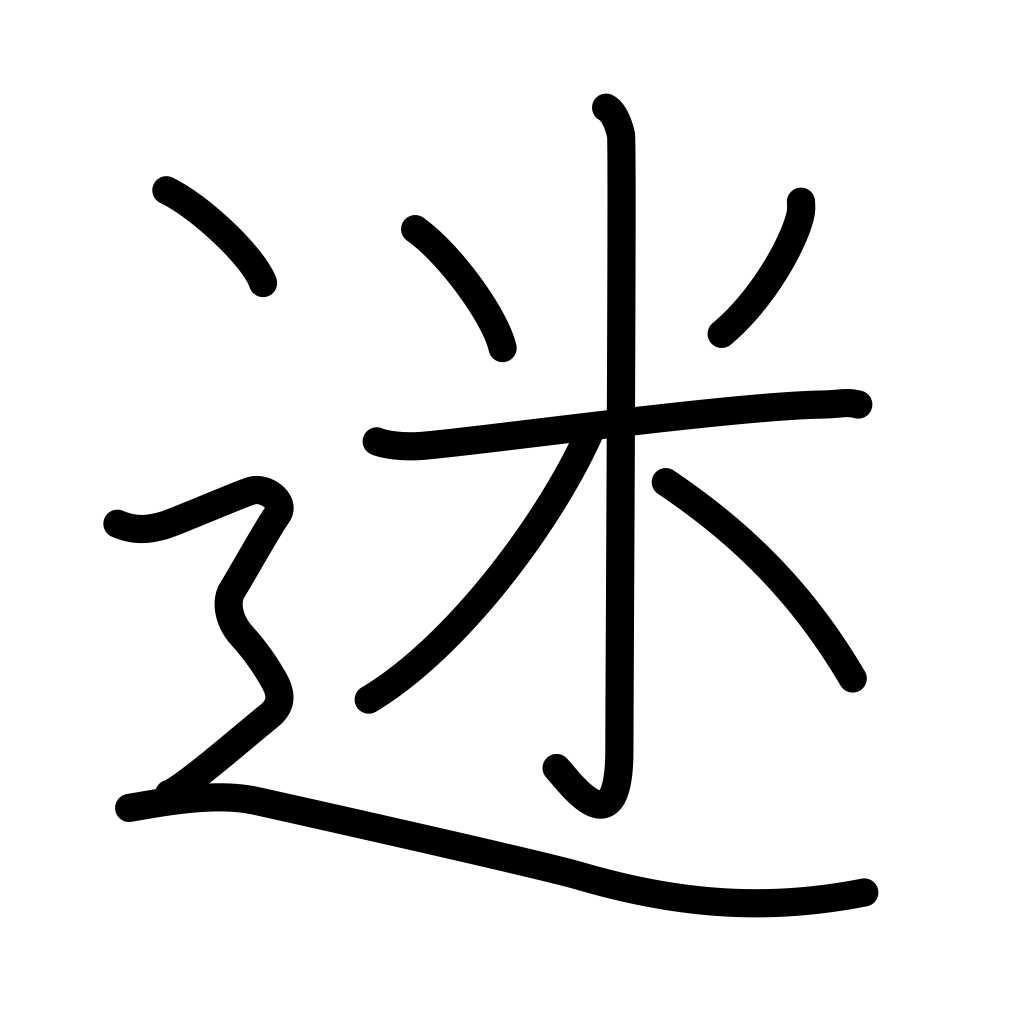
Meaning: astray, be perplexed, in doubt, lost, err, illusion